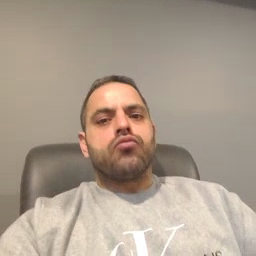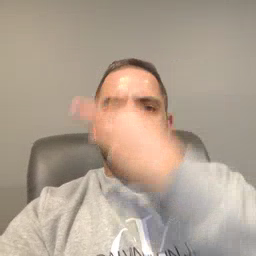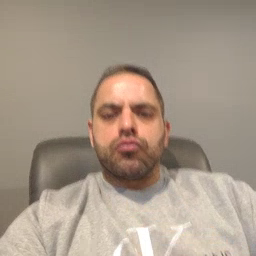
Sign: pretty